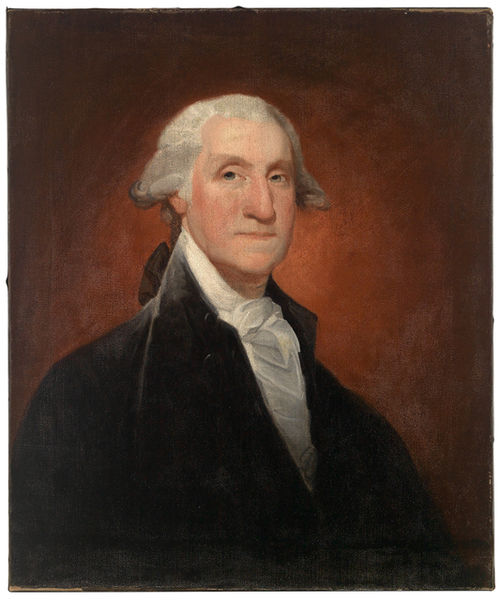
Titel: George Washington (1732-1799)
Künstler: Gilbert Stuart
Standort: Amherst (Massachusetts, USA)
Institution: Mead Art Museum, Amherst College
Schlagwörter: blue, oil, red, white, black, collar, dark, face, formal, grey, hair, nose, old, painting, portrait, pink, brown, man, ear, head, eyes, noble, ribbon, suit, america, shadow, coat, mouth, scarf, buttons, cravat, smile, curl, tie, cheeks, historical, american, lips, stare, rust, simple, bow, wing, hope, button, scholar, washington, serious, wig, george, colonial, nobleman, oil on canvas, ligh, pony tail, direct, centered, white hair, big nose, usa, white shirt, judge, suite, cravatte, stoic, president, unhappy, george washington, powdered, white house, first, first president, cravet, white cravat, american revolution, noblemn, športrait, american history, washinton, tight mouth, american leader/ freedom fighter, man's portrait, low ponytail, stuart, grey wig, rust background, formal attire, right face